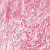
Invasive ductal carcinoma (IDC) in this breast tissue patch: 0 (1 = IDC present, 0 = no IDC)